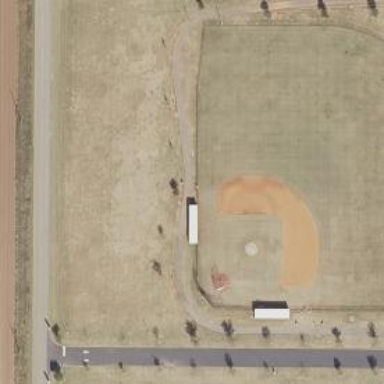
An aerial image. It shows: Baseball pitch for leisure land.